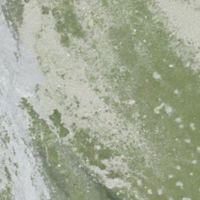
EUNIS habitat code: 31
Species observed at this site:
Euphydryas aurinia